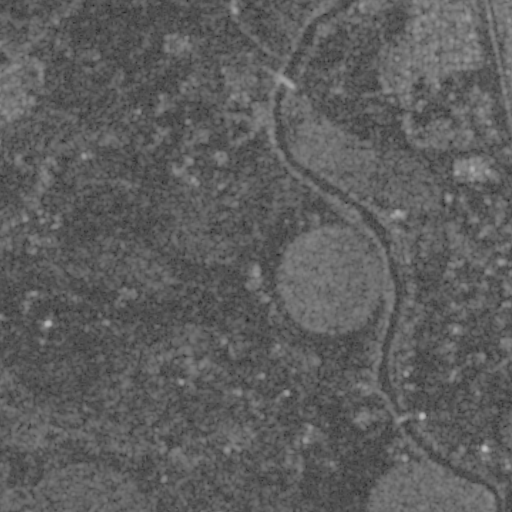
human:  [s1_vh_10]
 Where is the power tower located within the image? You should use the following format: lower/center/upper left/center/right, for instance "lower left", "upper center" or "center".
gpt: The power tower is located in the lower of the image.
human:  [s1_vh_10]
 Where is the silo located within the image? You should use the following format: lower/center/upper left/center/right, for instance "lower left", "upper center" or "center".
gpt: The silo is located in the lower right of the image.
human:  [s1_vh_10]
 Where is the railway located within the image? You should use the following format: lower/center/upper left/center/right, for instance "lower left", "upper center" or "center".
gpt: The railway is located in the upper right of the image.
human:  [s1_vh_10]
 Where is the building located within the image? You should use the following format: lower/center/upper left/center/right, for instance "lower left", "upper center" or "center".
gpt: There is no building in the image.

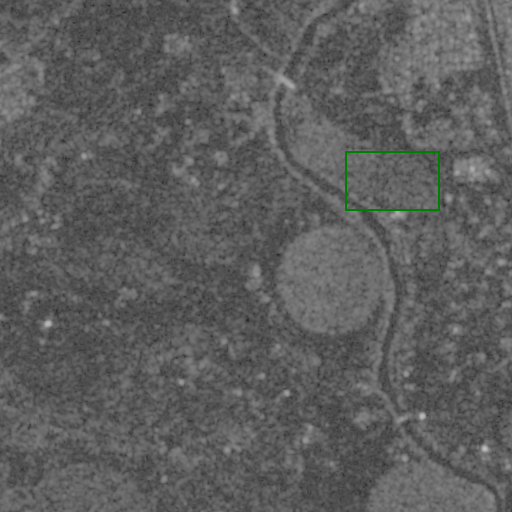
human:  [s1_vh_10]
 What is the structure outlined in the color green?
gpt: The structure outlined in green is a crop field.
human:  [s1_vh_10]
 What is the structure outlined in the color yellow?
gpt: There is no yellow outline.